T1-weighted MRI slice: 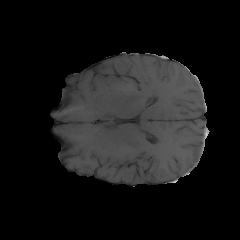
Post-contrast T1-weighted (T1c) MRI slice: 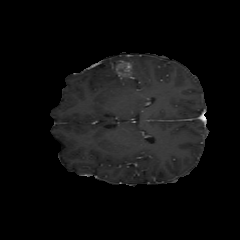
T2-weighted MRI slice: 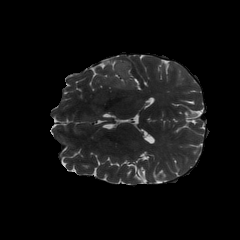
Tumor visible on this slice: yes